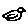
Label: bird